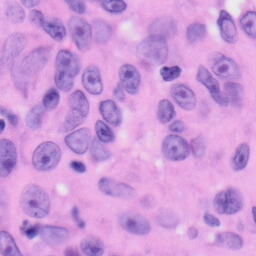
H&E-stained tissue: Skin